Field crop: maize
Growth stage: 1
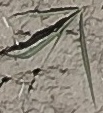
Species: sorghum